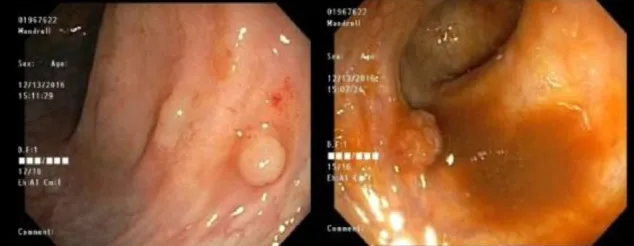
Surveillance colonoscopy showing multiple sessile polyps in the entire colon with histologic evidence of dysplasia.
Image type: endoscopy (gi_endoscopy)